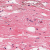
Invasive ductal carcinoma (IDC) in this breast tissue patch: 0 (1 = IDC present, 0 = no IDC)